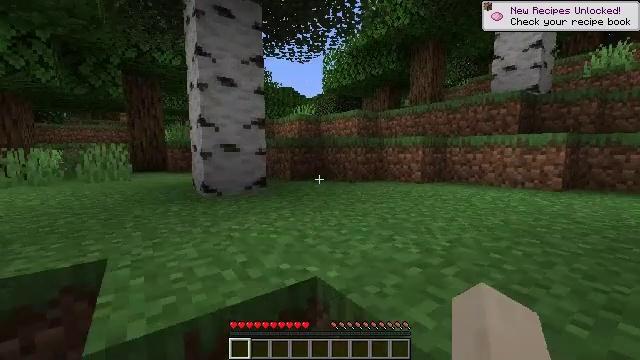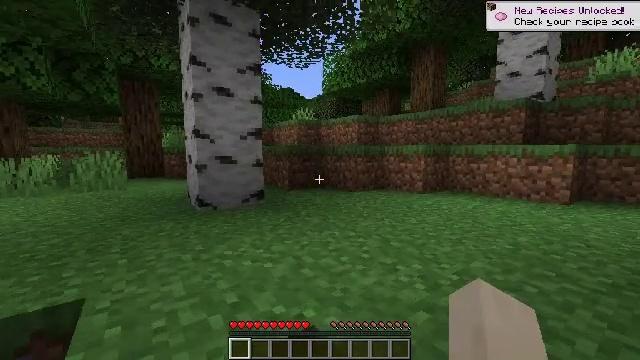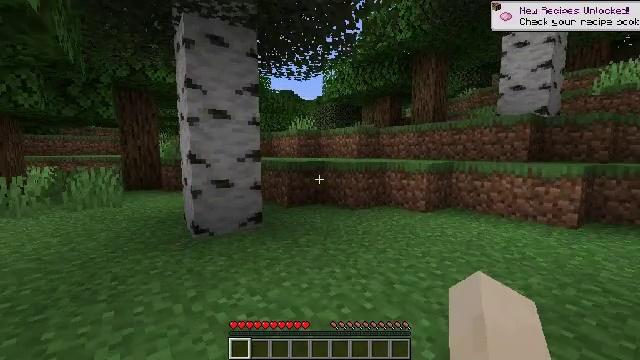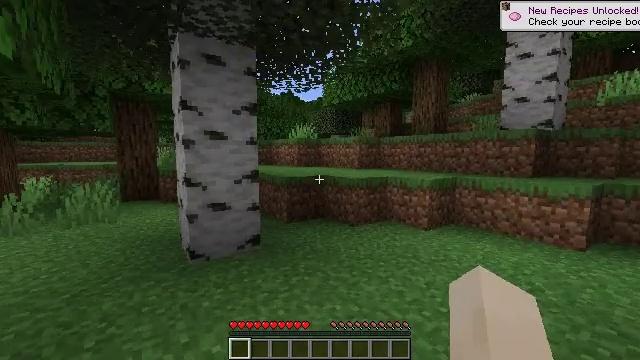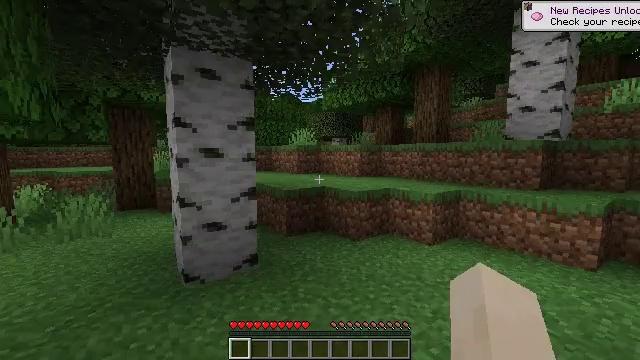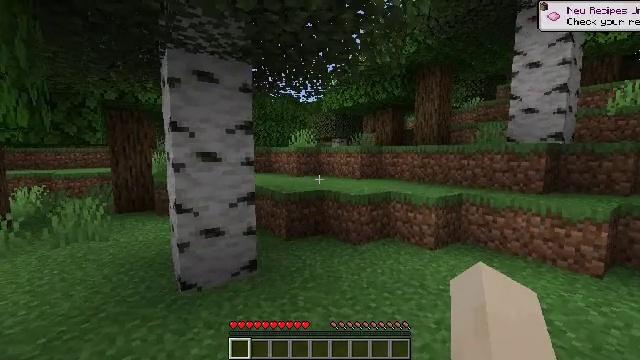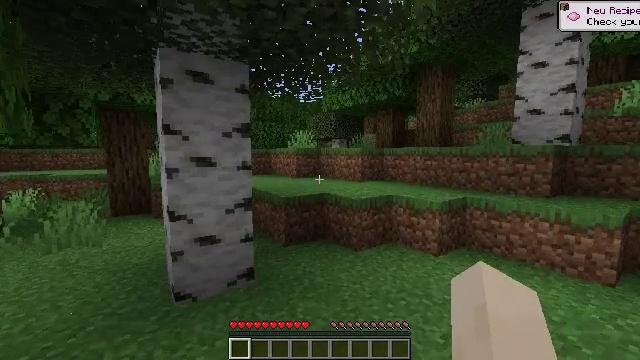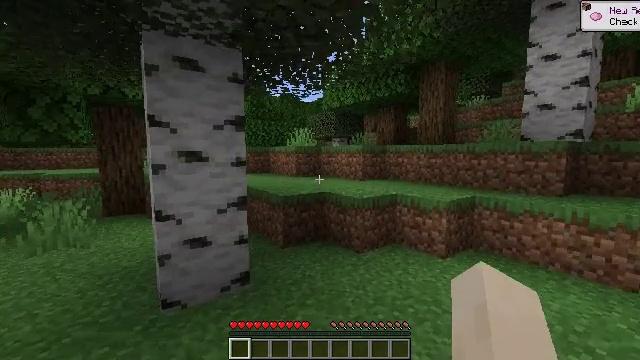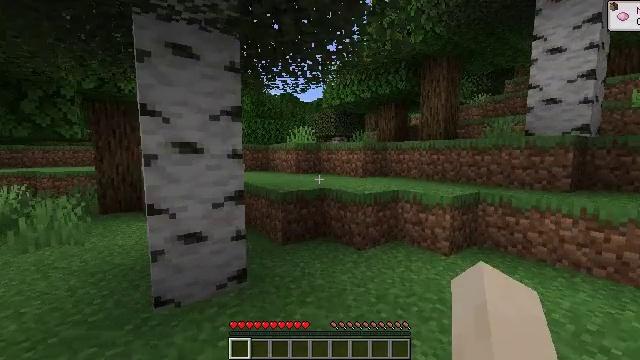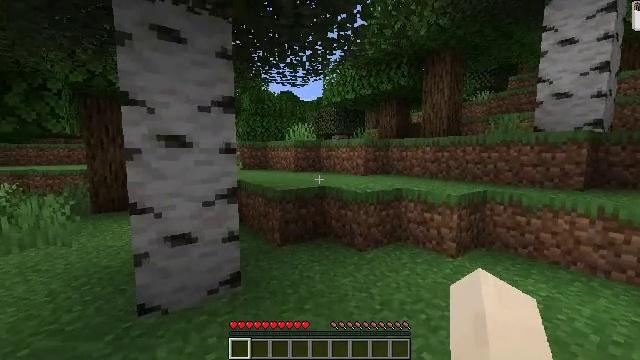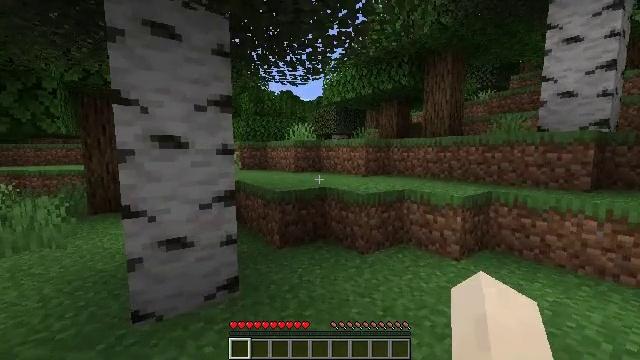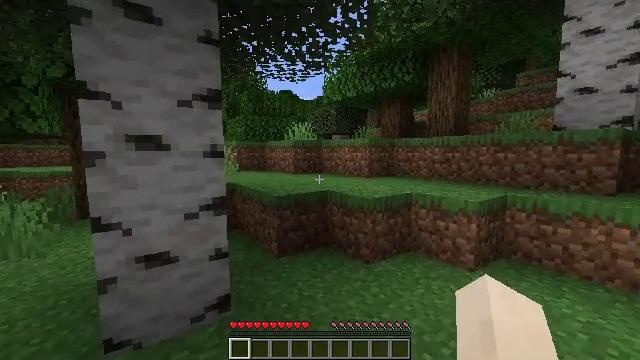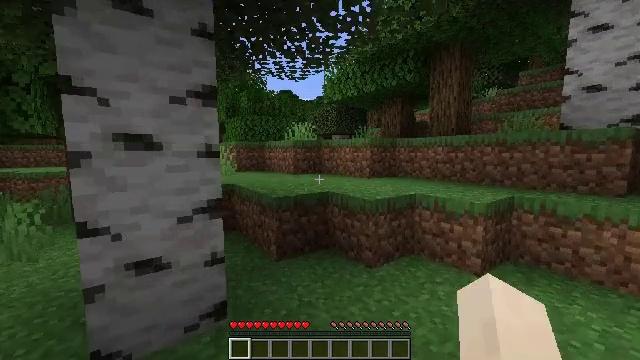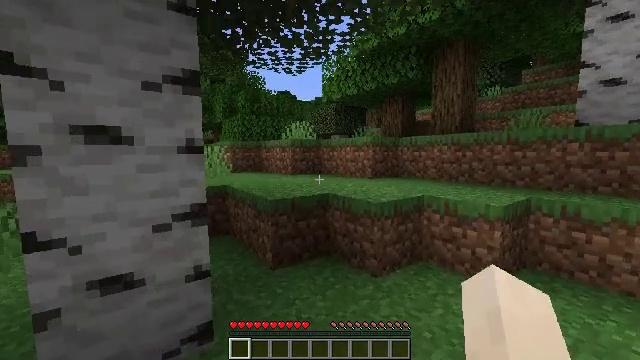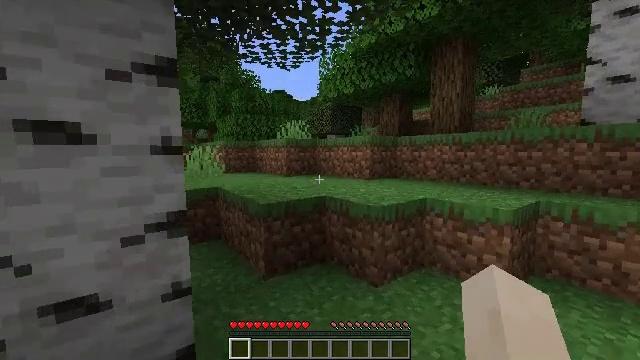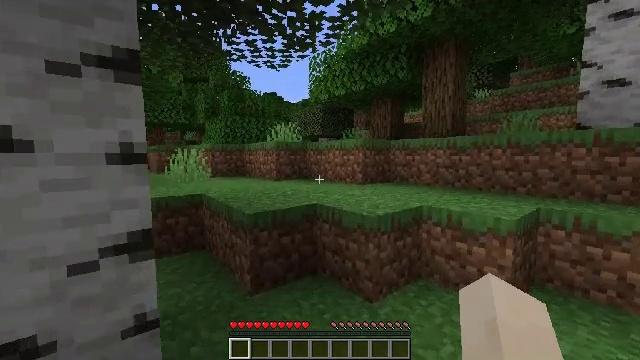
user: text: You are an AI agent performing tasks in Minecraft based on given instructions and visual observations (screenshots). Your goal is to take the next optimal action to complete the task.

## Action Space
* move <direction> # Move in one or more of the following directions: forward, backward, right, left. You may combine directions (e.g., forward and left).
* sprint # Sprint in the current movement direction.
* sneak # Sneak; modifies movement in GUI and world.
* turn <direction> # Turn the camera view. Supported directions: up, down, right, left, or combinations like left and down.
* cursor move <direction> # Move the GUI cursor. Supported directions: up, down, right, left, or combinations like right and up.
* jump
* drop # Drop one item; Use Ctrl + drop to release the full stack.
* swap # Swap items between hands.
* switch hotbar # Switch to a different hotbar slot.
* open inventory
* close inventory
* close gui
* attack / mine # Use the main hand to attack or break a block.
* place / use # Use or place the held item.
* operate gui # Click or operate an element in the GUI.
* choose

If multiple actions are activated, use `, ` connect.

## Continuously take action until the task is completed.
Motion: motion action
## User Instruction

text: Break the bee nest from a tree.
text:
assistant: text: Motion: move forward, jump
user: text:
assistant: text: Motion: move forward, jump
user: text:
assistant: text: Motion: move forward, jump
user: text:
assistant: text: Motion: move forward, jump
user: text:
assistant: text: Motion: move forward
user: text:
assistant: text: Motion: move forward
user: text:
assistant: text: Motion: move forward
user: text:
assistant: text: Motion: move forward
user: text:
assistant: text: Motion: move forward
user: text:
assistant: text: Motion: move forward
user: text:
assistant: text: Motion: move forward
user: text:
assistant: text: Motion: move forward
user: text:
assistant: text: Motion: move forward
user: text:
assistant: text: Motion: move forward
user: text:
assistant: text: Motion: move forward, turn right
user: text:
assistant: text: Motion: move forward, turn right
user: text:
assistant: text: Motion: move forward
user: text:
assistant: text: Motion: move forward
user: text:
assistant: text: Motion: move forward
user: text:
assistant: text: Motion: move forward
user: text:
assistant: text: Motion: move forward
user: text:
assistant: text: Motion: move forward
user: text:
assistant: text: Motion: move forward, jump
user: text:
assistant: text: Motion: move forward, jump
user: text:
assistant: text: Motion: move forward, jump
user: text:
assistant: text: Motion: move forward, jump
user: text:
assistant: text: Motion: move forward, jump
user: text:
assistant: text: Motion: move forward, jump
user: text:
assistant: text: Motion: move forward
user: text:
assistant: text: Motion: move forward